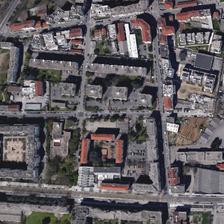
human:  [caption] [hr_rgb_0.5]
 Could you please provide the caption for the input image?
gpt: many buildings and green trees are in a school .

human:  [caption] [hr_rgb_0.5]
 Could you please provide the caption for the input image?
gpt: the colors of the school buildings are very simple .

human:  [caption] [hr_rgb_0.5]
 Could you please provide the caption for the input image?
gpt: many buildings and green trees are in a school .

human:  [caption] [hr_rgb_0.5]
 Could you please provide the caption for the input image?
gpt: the colors of the school buildings are very simple .

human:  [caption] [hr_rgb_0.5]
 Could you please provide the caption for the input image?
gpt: many buildings and green trees are in a school .